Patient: sex M, age 65
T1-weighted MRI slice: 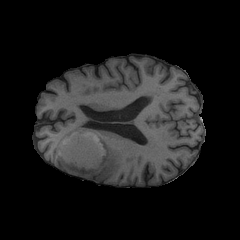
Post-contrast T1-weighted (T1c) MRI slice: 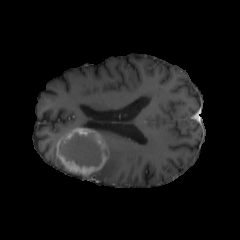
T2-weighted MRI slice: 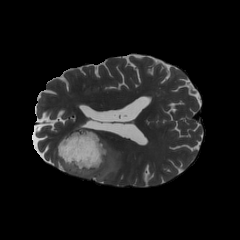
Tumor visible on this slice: yes
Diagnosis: Glioblastoma, IDH-wildtype
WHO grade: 4